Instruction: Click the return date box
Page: home
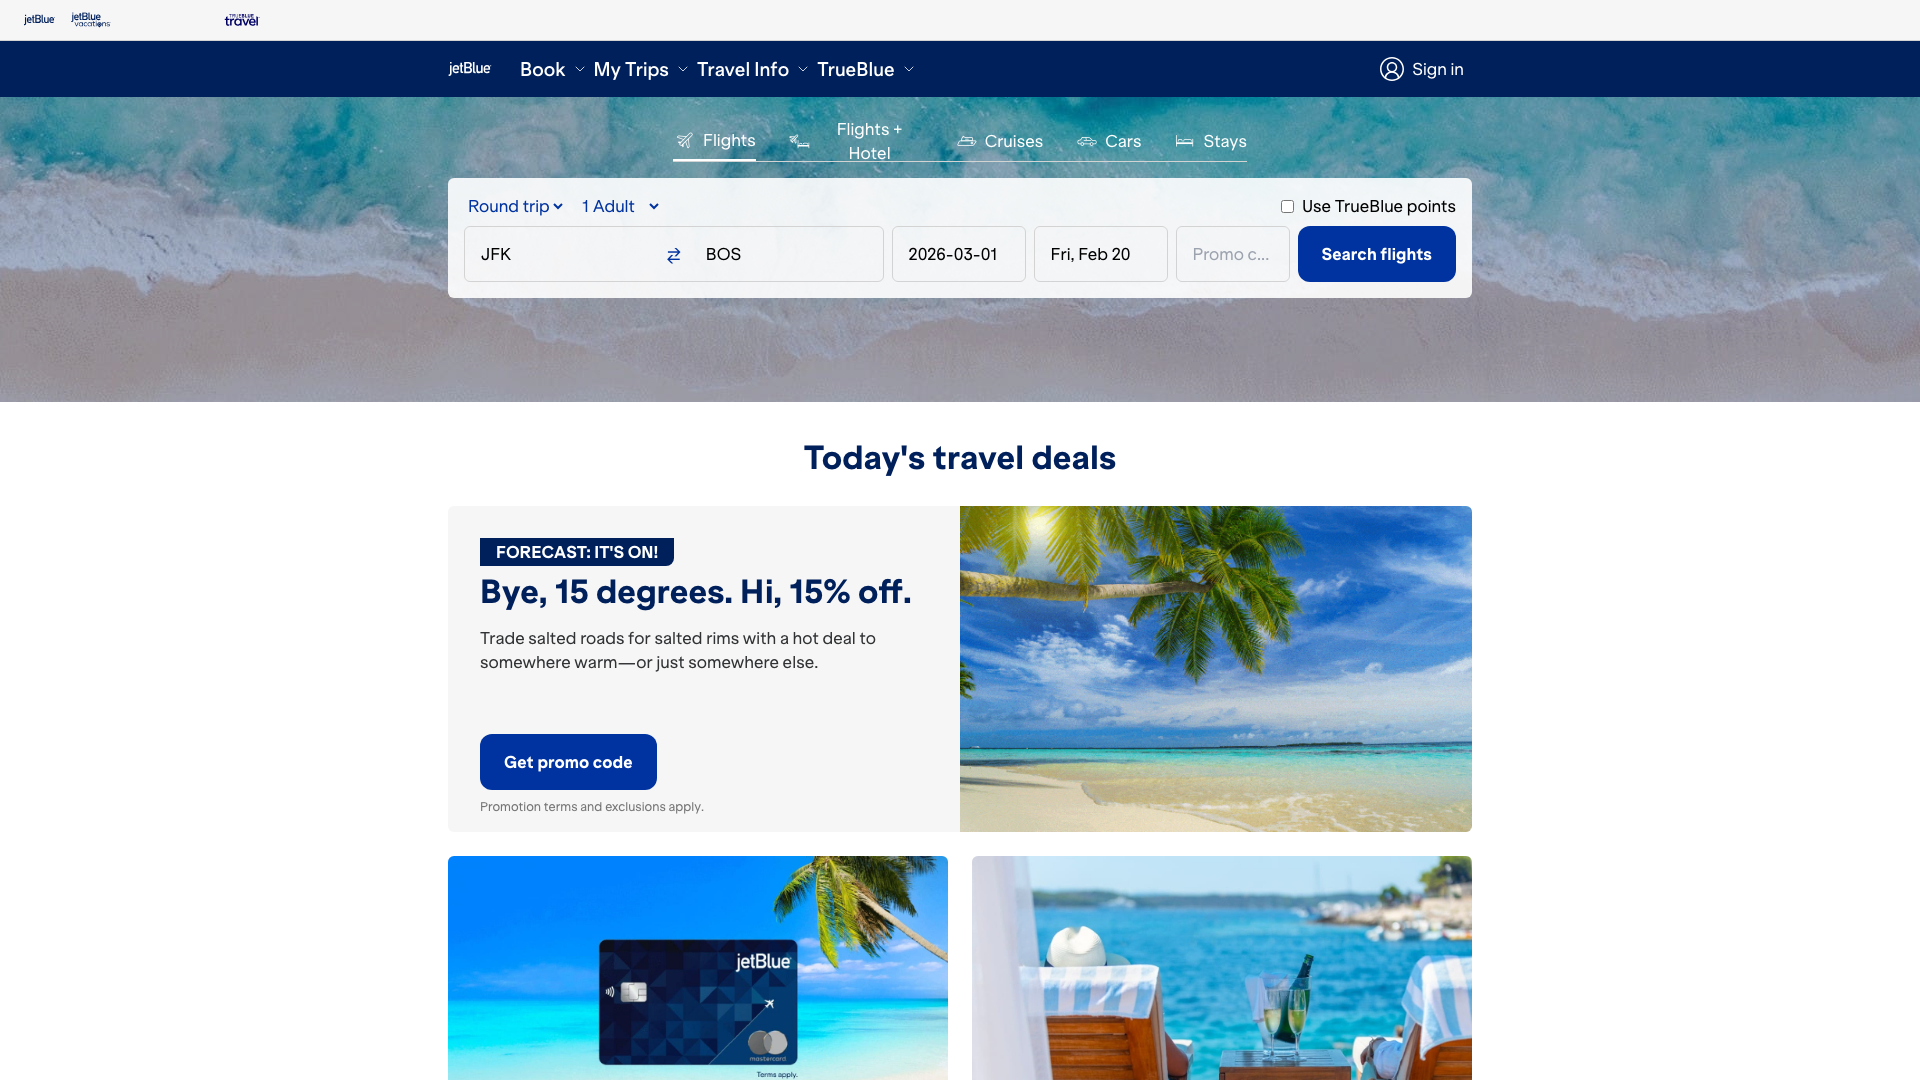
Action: click